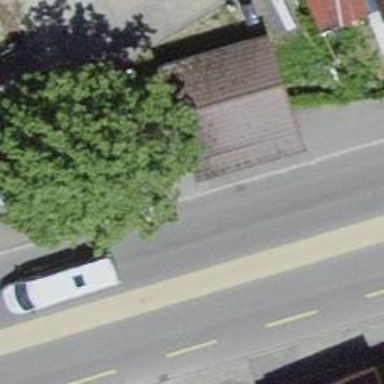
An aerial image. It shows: Bus stop with platform for public transport.